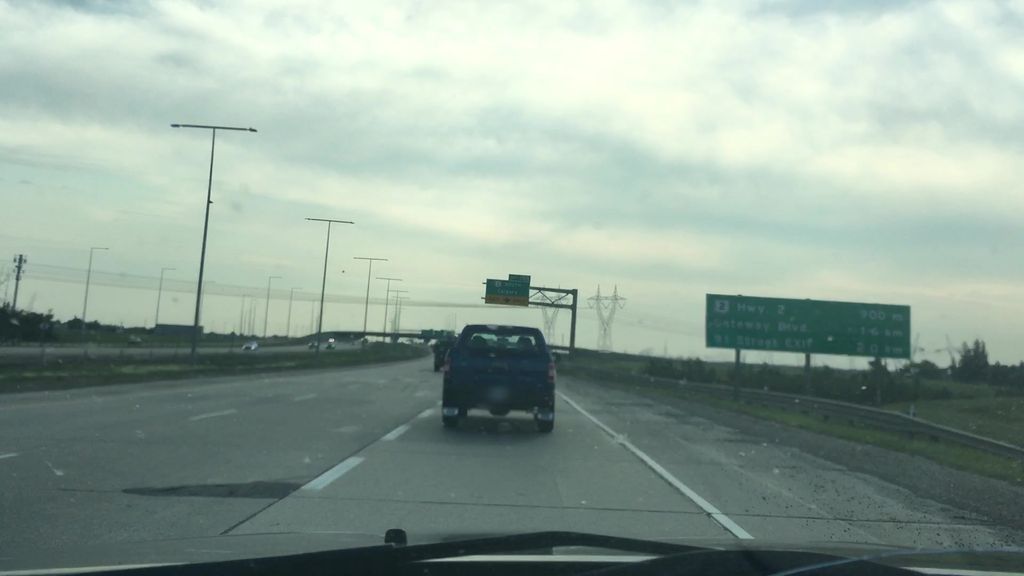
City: edmonton